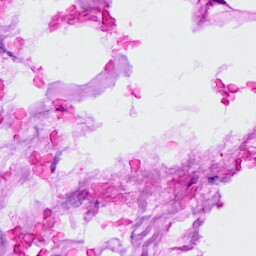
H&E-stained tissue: Breast